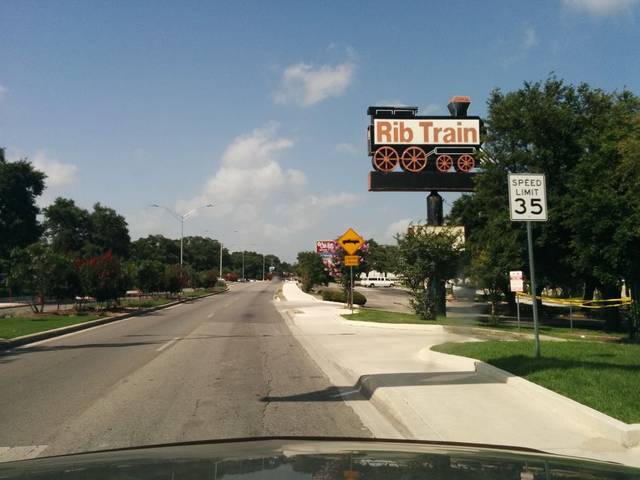
Region: United States
Coordinates: 29.507, -98.582